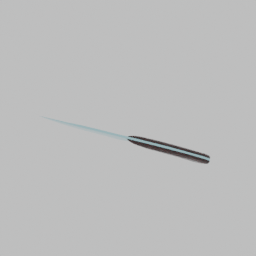
Label: tools